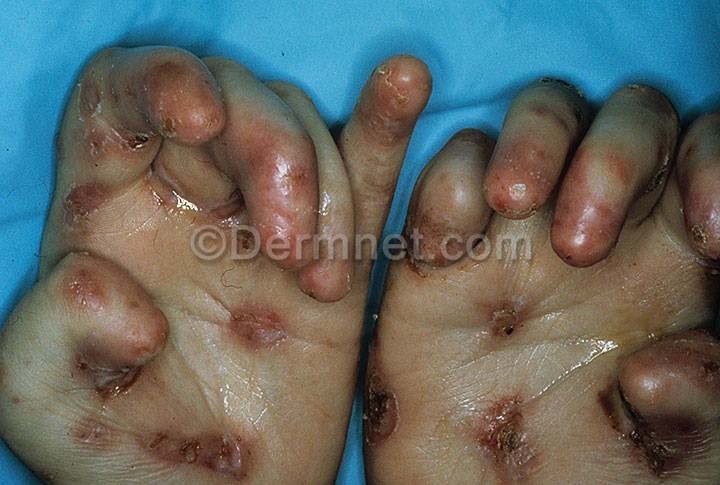
Disease: Bullous Disease Photos